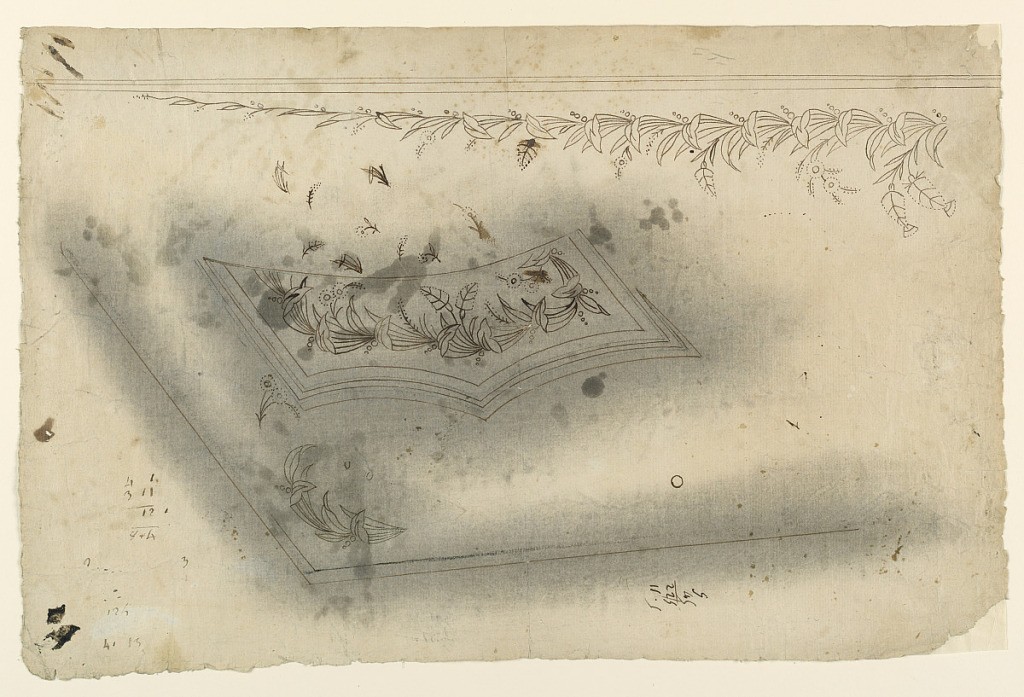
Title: Design for the Embroidery of a Man's Waistcoat
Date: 1780–1790
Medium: Pen and ink on paper
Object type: Drawing
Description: A working drawing. Lower left section of a waistcoat. Leaves and small flowers on pocket. A similar motif indicated in corner and in border design, upper left to upper right. Pin pricked for transference.